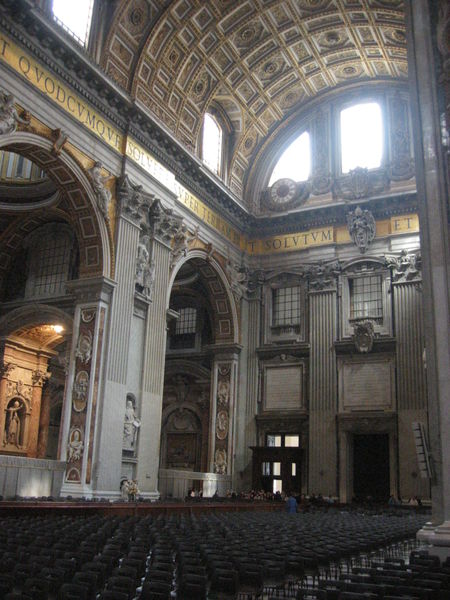
Titel: Petersdom in Rom (San Pietro)
Künstler: Donato Bramante
Standort: Rom, S. Pietro (EU - I - Latium)
Schlagwörter: dunkel, schatten, menschen, sitzen, fenster, licht, pfeiler, stühle, säulen, tür, architektur, stein, bild, innenraum, kirche, gold, decke, leuchte, renaissance, bogen, pilaster, foto, bögen, gewölbe, altar, portal, mittelschiff, skulpturen, untersicht, kassetten, kassettendecke, korinthisch, kasettendecke, latein, latien, hohe decke, lateinische schrift, kierche